Current action and preconditions to check: path_clear

Your task: For each precondition in the list above, predict whether it will hold at this action.

Consider the current scene as observed from the mobile robot's camera, and analyze the predicted future states of all dynamic agents (e.g., people, animals, vehicles, or any moving entities) within the NEXT SECOND.

IMPORTANT: Only answer "very likely" if you are absolutely certain—based on strong, clear evidence—that a dynamic agent will violate the precondition in the predicted future state. Do NOT answer "very likely" for unlikely, ambiguous, or low-probability risks.

Ask yourself for each precondition: Is there a high probability, with clear and convincing evidence, that the predicted future states of any dynamic agent will interfere with the predicted future state of the currently executing action within the NEXT SECOND, causing that precondition to fail?

Assess the risk level based on these predictions. Use "likely" or "very likely" if motions create a clear risk of interference.

Use "neutral" or "improbable" if agents are nearby but their predicted paths are clearly diverging or non-conflicting.

Failure Risk Categories: "very improbable", "improbable", "neutral", "likely", "very likely"

Answer Format: Output ONLY the probability_of_failure value from these categories: "very improbable", "improbable", "neutral", "likely", "very likely"

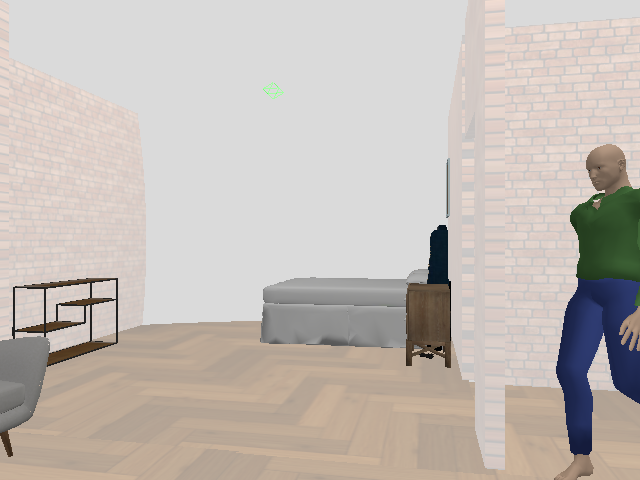

Answer: neutral